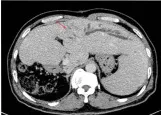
Multistage liver-enhanced CT and gadoxetate disodium-enhanced MRI scans of the liver showed that S3 and S4 occupied the liver at the first visit. The red arrow indicates an intrahepatic tumor. (D) Initiation-CT image in the period of delay phase.
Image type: radiology (ct)